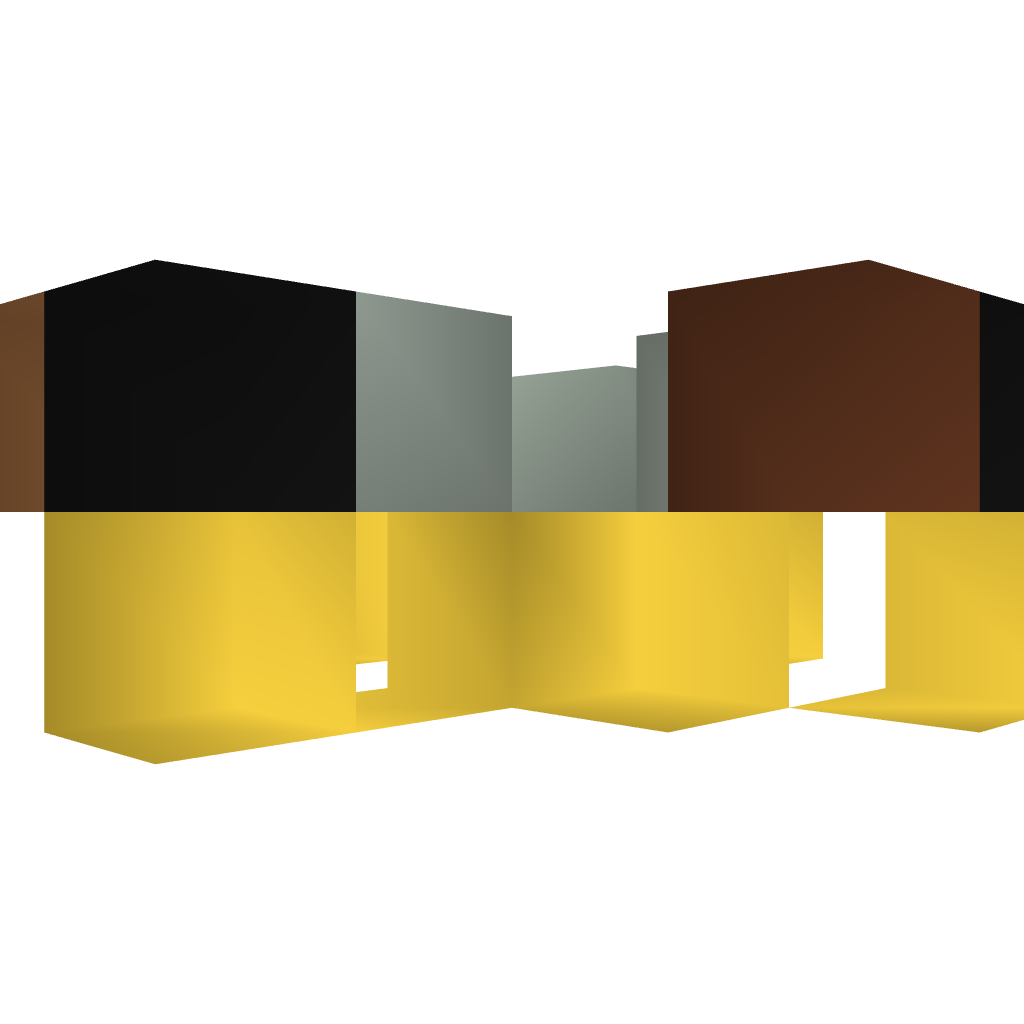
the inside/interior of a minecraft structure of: Clock Timer (Long)